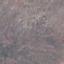
Land use / land cover: HerbaceousVegetation